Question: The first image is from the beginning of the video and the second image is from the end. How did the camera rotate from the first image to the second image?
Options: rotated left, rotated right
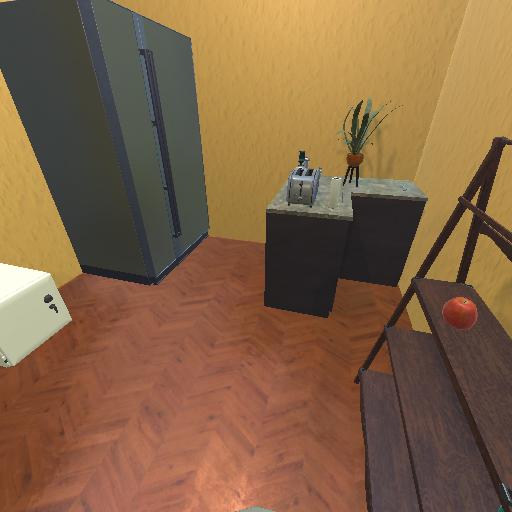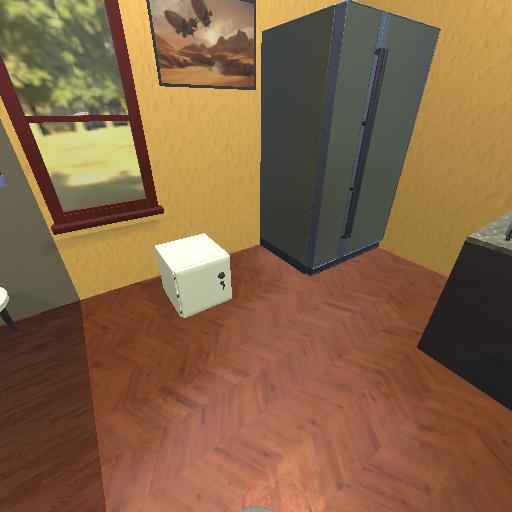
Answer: rotated left